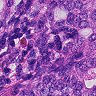
Metastatic tissue present: yes